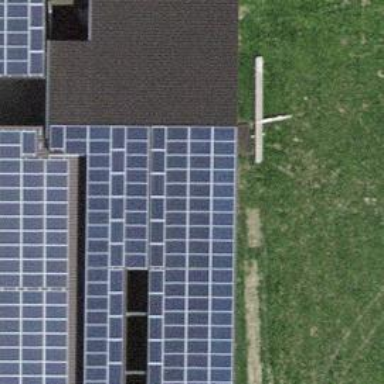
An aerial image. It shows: Solar photovoltaic panel generator.